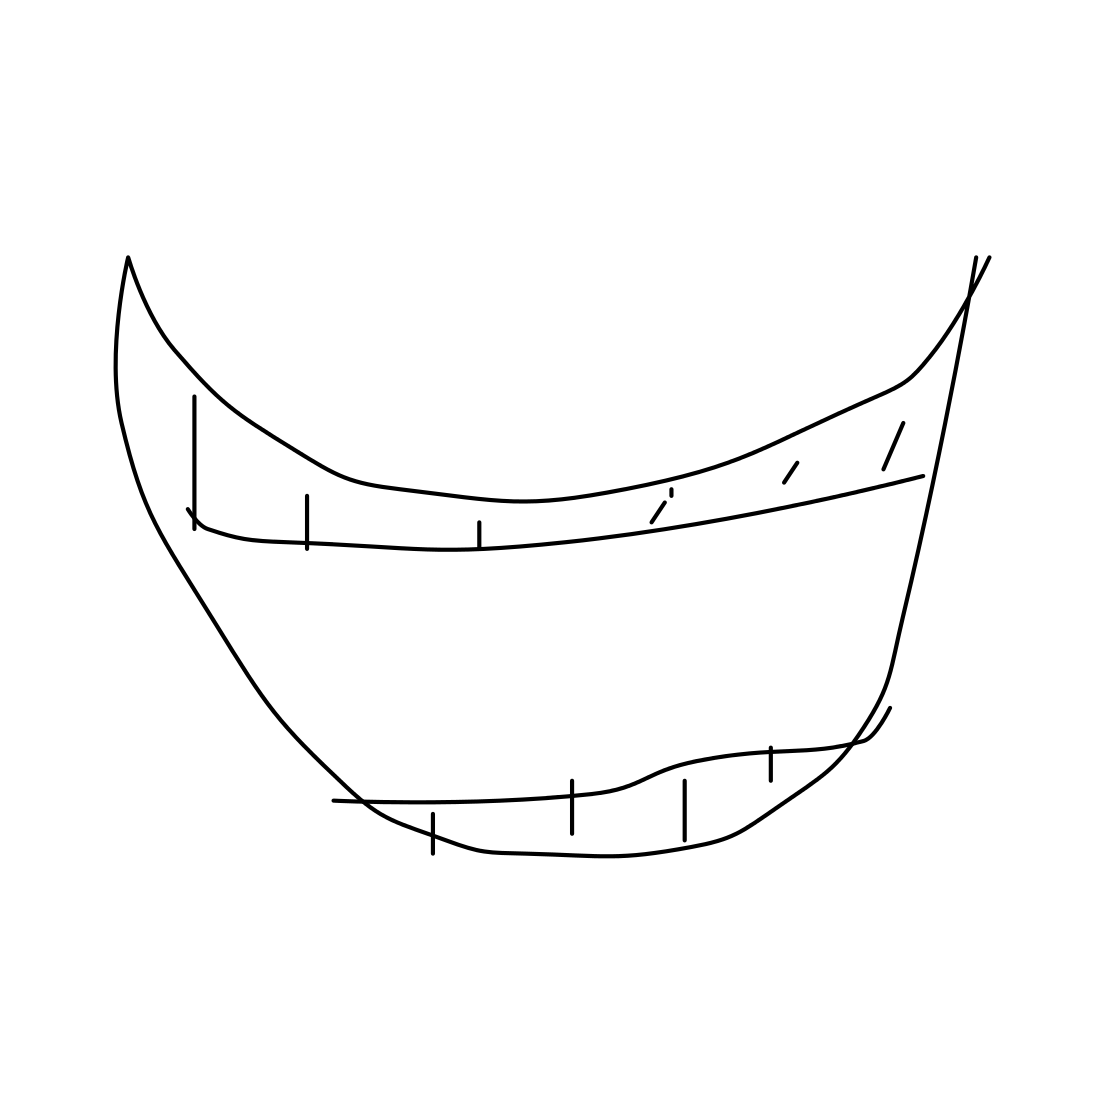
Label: mouth